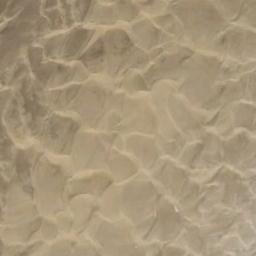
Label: desert